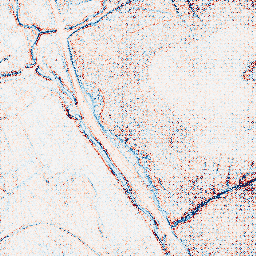
Category: edge_preserving
Decomposition family: bilateral
Decomposition parameters: d: 5
sigma_color: 50
sigma_space: 100
Upsampling method: regularized
Upsampling parameters: scale: 4
lambda_reg: 0.1
Upsampling scale: 4